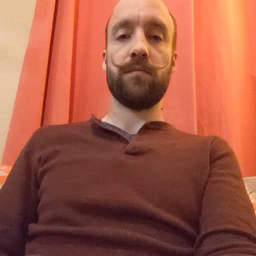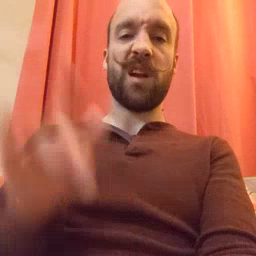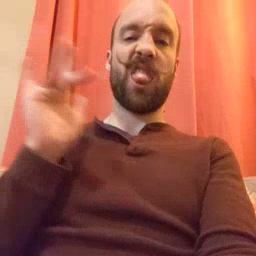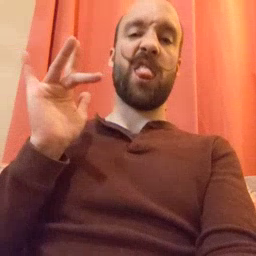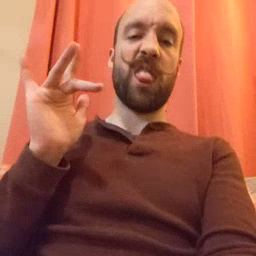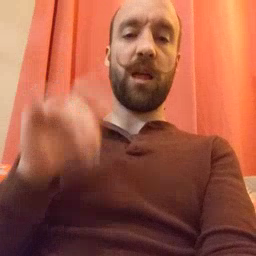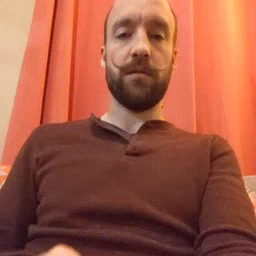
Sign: yucky